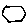
Label: hexagon